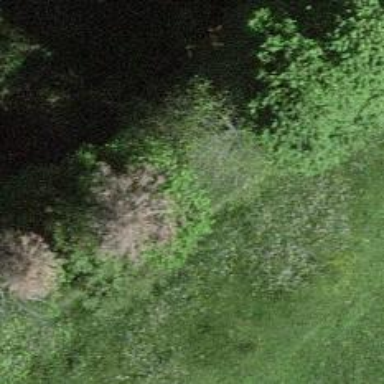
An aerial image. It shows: Grass path.